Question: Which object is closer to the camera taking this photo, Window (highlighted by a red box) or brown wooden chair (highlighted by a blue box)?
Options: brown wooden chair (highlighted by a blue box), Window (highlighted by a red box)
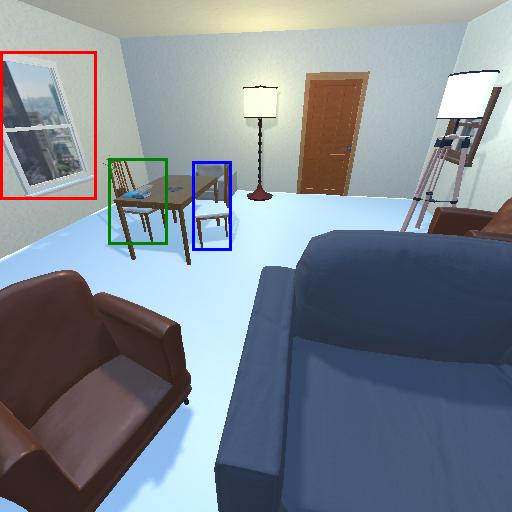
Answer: brown wooden chair (highlighted by a blue box)